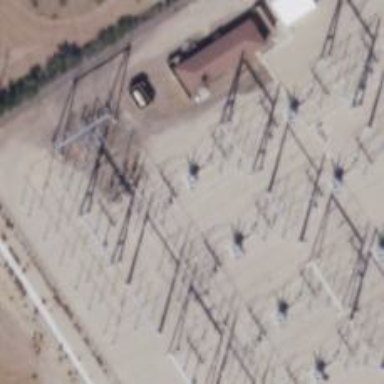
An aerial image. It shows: Switch used for power control.